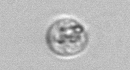
Label: Amoeba